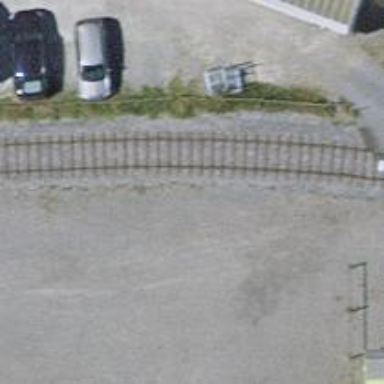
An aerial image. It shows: Single-track railway spur.